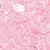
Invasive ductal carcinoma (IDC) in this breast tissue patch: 0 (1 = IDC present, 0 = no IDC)